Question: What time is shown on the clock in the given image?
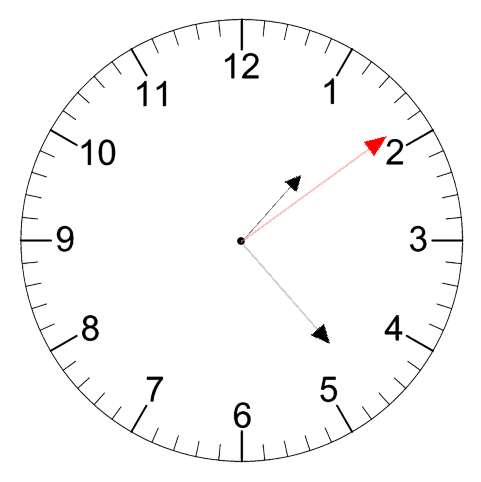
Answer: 01:23:09